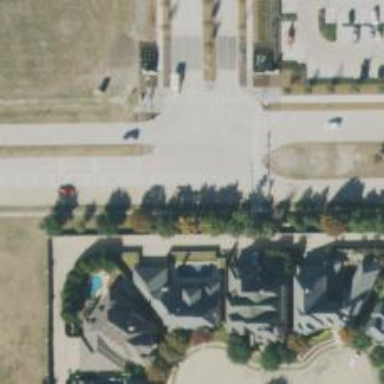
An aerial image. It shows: Tertiary road with separate sidewalk.